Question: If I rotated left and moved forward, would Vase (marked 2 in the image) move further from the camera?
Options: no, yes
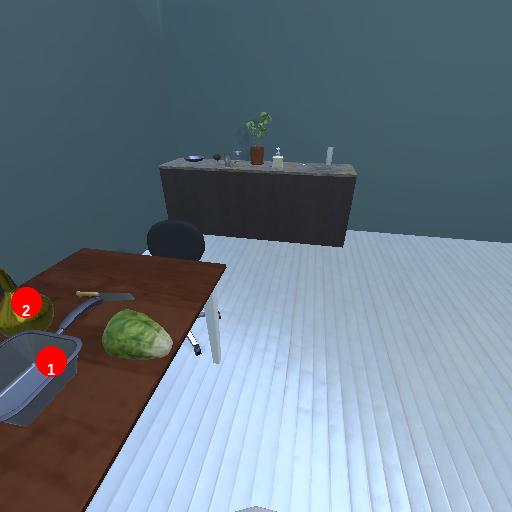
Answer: no